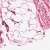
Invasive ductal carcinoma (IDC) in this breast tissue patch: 0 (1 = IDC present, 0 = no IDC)